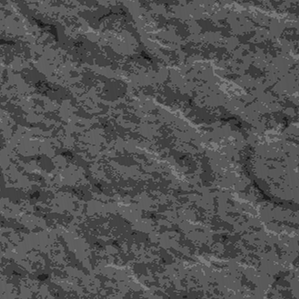
Label: frost